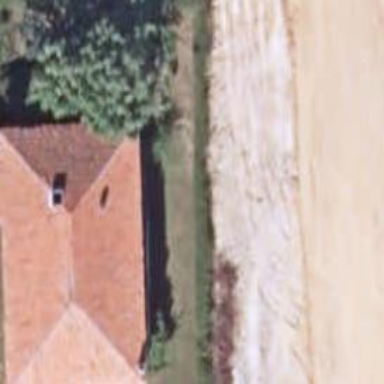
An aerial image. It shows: Simple house.